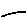
Label: line